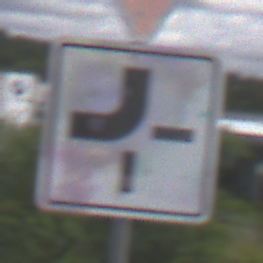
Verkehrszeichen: VerlaufVorfahrtsstrasse2
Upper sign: VorfahrtGewaehren
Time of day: MorningAfternoon
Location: Outdoor (Suburban)
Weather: PartlyCloudy
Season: NotSpecified
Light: Natural